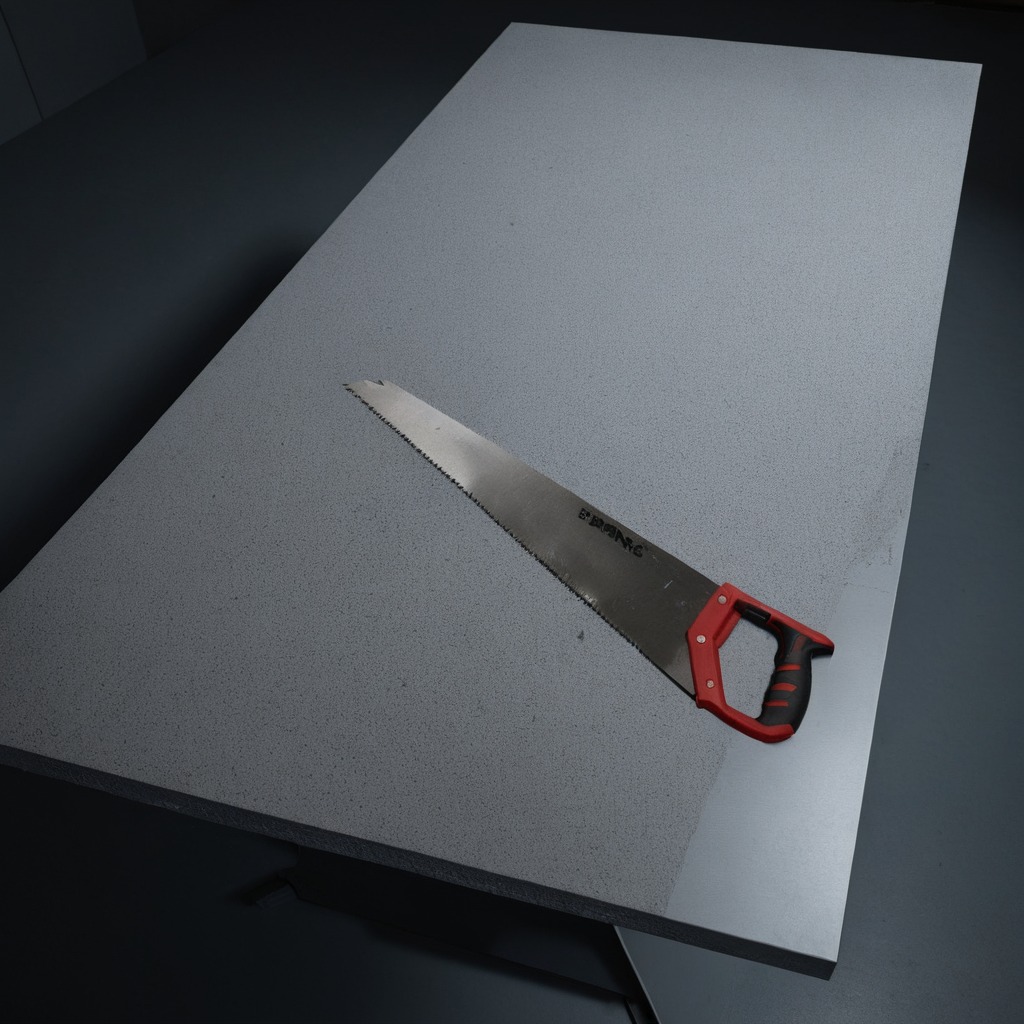
A metal saw is lying on a clean granite table inside a workshop at night.